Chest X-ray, PA view. Patient: 51 years old, sex M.
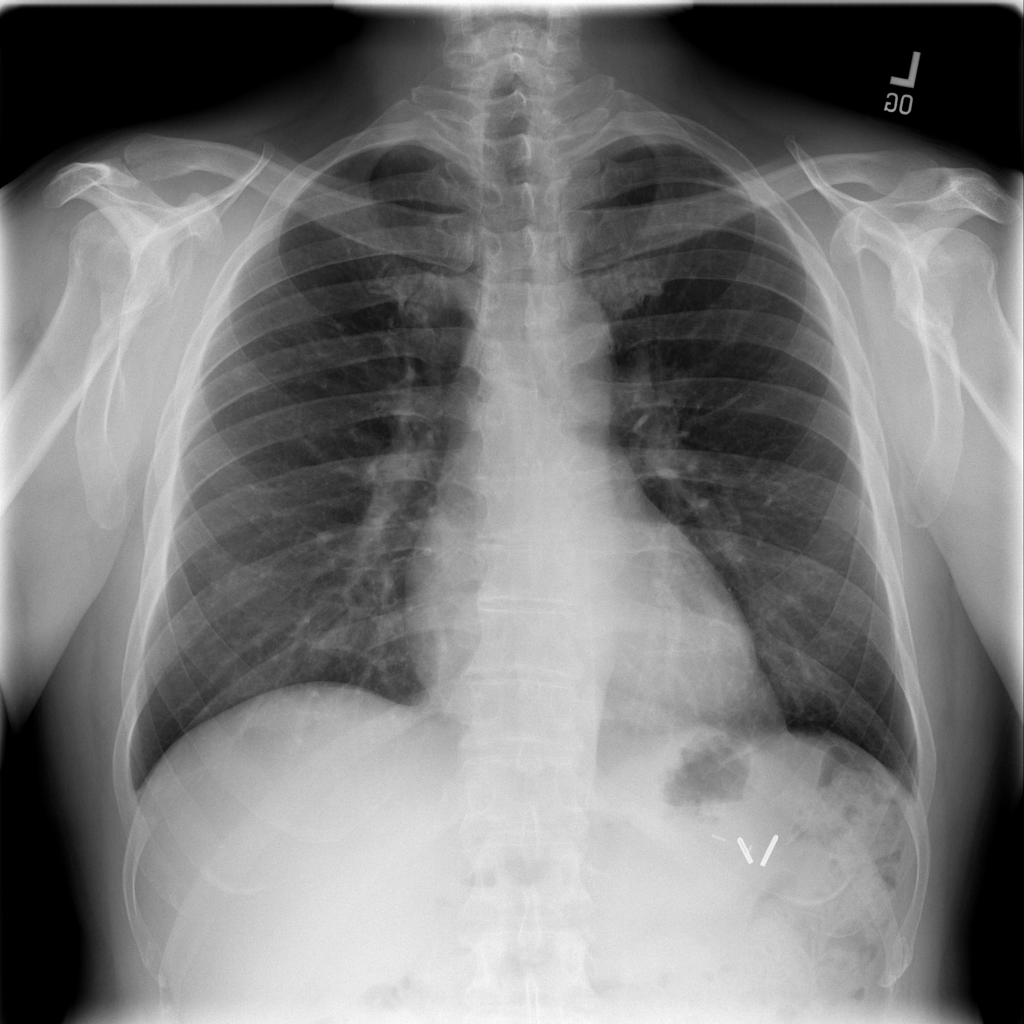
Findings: No Finding